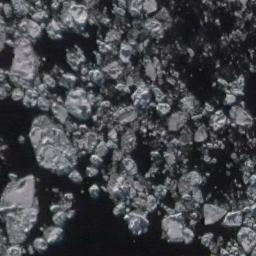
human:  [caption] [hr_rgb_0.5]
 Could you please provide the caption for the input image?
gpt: There are sea ice of different shapes and sizes .

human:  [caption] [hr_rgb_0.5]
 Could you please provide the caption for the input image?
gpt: There are many ice on the dark blue sea .

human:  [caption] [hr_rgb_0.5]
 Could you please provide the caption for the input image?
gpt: Countless ice cubes of various sizes are tightly connected into a large piece floating on the deep blue sea and covering the sea .

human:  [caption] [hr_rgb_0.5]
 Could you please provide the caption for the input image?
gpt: A lot of sea ice of different sizes and thickness gathers together and the color of the seawater is deep blue .

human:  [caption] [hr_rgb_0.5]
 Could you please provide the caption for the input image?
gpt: There are many pieces of sea ice .